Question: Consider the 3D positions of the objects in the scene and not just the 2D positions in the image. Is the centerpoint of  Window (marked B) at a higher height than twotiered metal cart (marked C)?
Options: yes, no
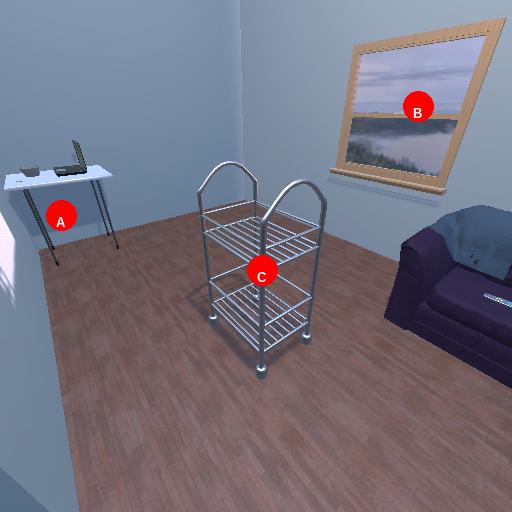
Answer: yes